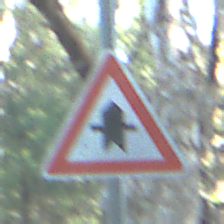
Verkehrszeichen: Vorfahrt
Umgebung: Outdoor, Nature
Tageszeit: MorningAfternoon
Wetter: Clear
Licht: Natural
Jahreszeit: NotSpecified
Kontrast: LowContrast